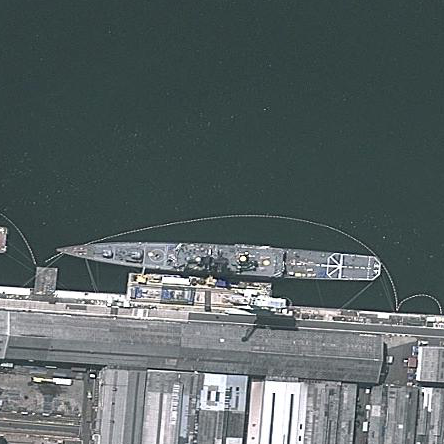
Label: cruiser